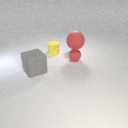
small yellow rubber cylinder to the left of small red rubber sphere